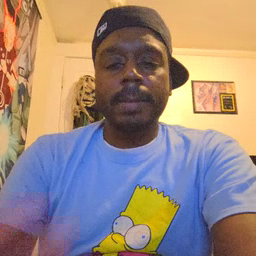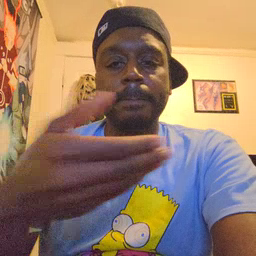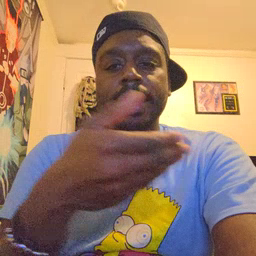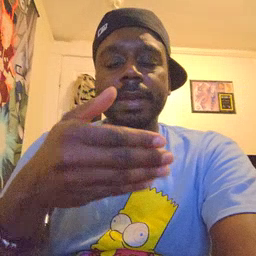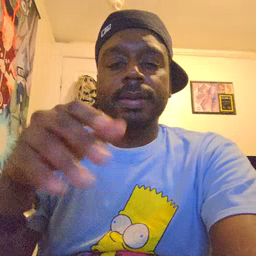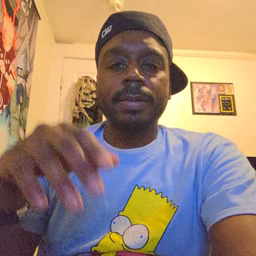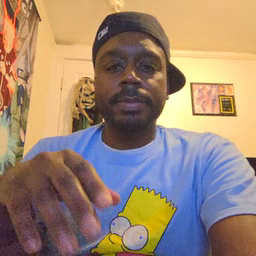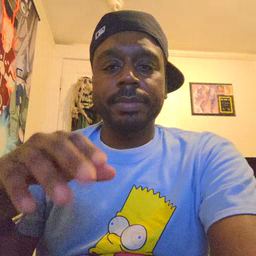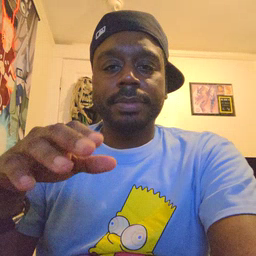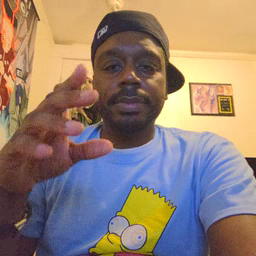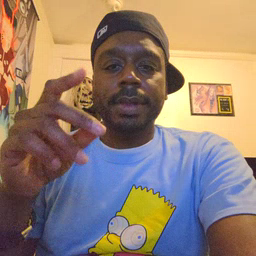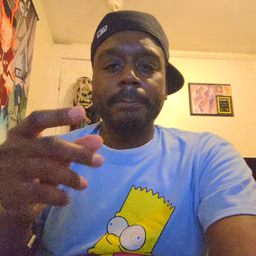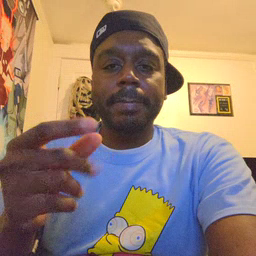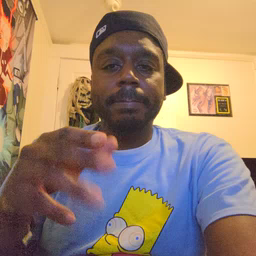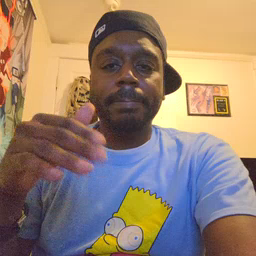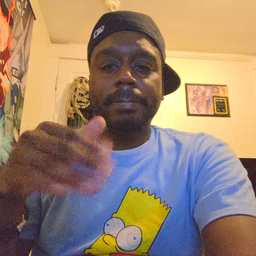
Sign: puppy